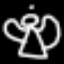
Label: angel